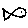
Label: fish